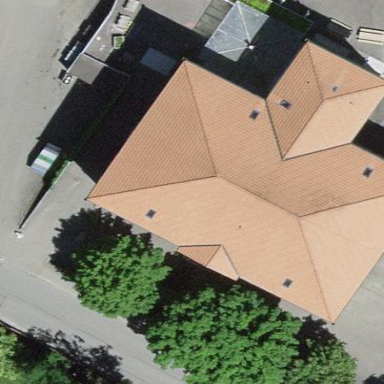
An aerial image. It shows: School building.